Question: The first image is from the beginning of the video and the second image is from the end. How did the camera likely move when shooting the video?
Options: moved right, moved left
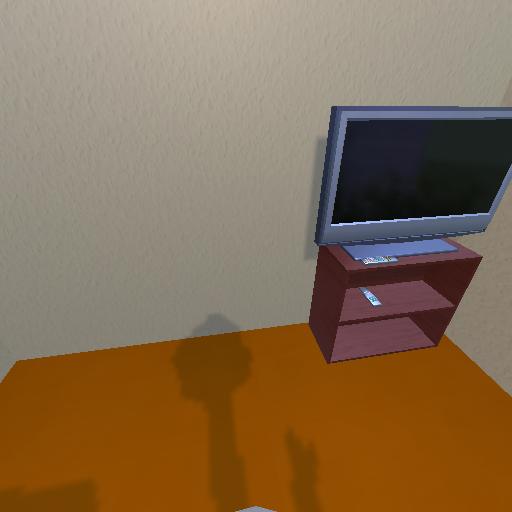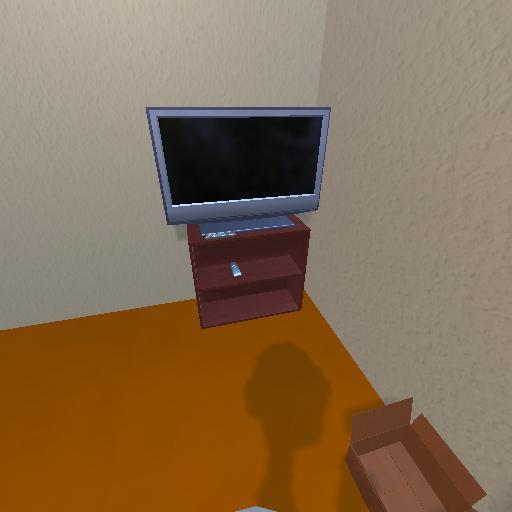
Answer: moved right